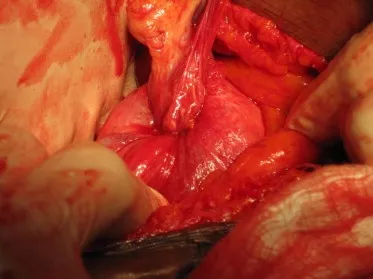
Laparotomy view of the uterus before correction of inversion. Note the characteristic dimpling and in-turning of the fallopian tubes and round ligaments.
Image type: medical_photograph (other_medical_photograph)